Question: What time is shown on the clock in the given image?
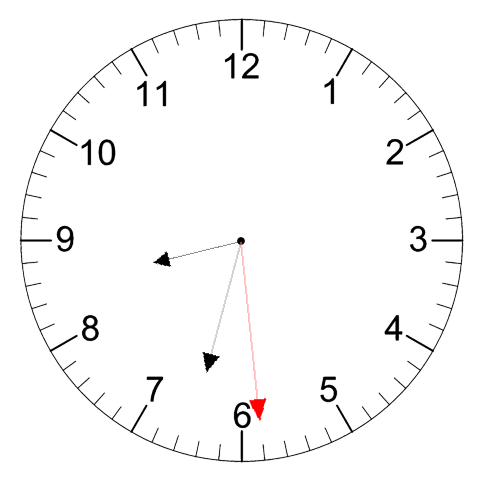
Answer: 08:32:29